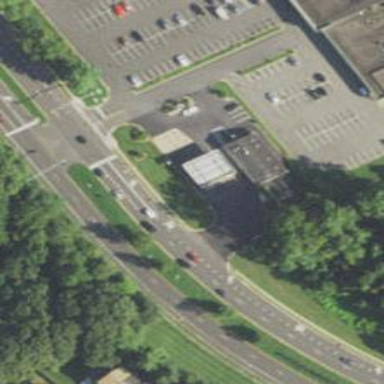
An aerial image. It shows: Unmarked road crossing.